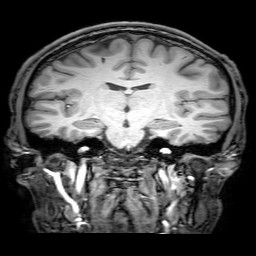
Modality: T1w
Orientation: sagittal